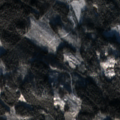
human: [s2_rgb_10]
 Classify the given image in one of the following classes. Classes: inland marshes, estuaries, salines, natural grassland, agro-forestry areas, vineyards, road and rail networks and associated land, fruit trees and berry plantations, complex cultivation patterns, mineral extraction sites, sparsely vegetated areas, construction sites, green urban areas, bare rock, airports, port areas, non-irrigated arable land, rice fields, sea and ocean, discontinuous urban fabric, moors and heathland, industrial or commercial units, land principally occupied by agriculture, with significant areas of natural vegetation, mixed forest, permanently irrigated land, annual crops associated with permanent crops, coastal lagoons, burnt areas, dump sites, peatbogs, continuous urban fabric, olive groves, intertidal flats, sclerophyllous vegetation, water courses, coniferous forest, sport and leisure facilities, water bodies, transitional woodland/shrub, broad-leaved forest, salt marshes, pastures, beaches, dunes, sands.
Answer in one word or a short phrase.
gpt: coniferous forest, mixed forest, transitional woodland/shrub